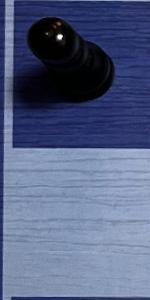
Label: Empty